Question: I have a need to generate an excel sheet report which looks like the following template --

I know this can be done using libraries like 'JExcelApi' and 'Apache POI'. However I would like to know if there are means of accomplishing this by writing a template similar to writing 'Apache Velocity' templates for sending emails.
If there is a standard, good-practice approach for generating such reports what is it?
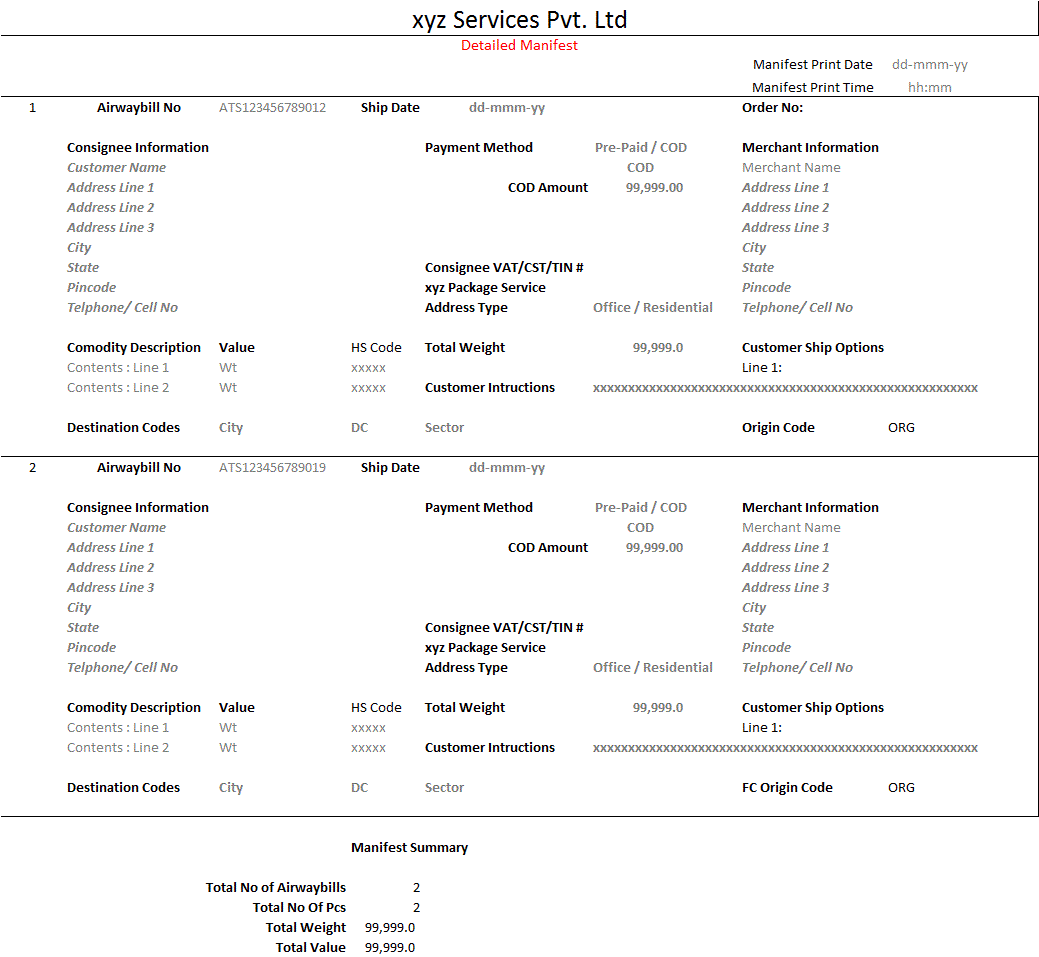
Answer: Why not create a styled template using Excel? Use placeholders (like ${name.of.field}) for the values that should be substituted, but otherwise style everything as required. Use a different placeholder to mark the end-of-template (this will allow you to write comments or other data beyond this space, to document your template).
Then, either via JExcelApi or Apache POI,
- - - -
Template modification will be extremely easy. The only problem is keeping the field-names in sync.